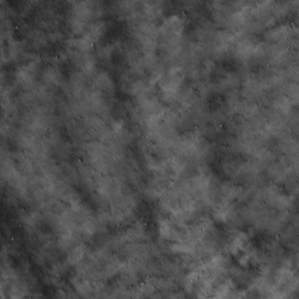
Label: non_frost